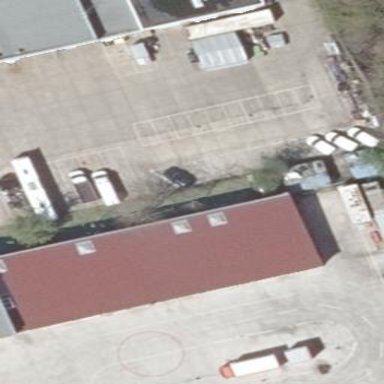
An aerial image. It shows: Garage.